Question: I made the following sticky footer using CSS. The bottom page content is currently hidden behind the footer (see the attached screenshot). How can I adjust my CSS so that all of the body content is visible and the footer remains stuck to the bottom of the browser window? Thank you!

CSS:
'''
.fo {
position: absolute;
left: 0;
bottom: 0;
height:65px;
width: 100%;
color: #eaeaea;
margin-left: -8px;
}
'''
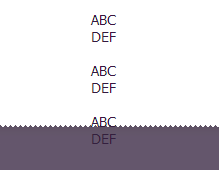
Answer: I came across this answer out on the internet in the past. Works great:
HTML
'''
<div id="container">
<div id="header"></div>
<div id="body"></div>
<div id="footer"></div>
</div>
'''
CSS
'''
html,
body {
margin:0;
padding:0;
height:100%;
}
#container {
min-height:100%;
position:relative;
}
#header {
background:#ff0;
padding:10px;
}
#body {
padding:10px;
padding-bottom:60px; /* Height of the footer */
}
#footer {
position:absolute;
bottom:0;
width:100%;
height:60px; /* Height of the footer */
background:#6cf;
}
/* IE 6 and down:
#container {
height:100%;
}
'''